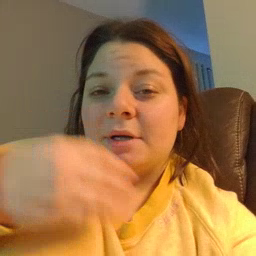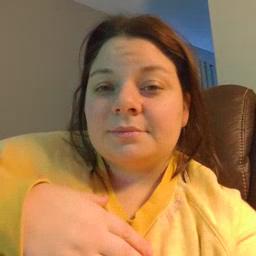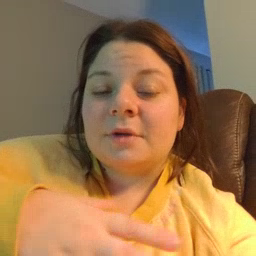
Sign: nap